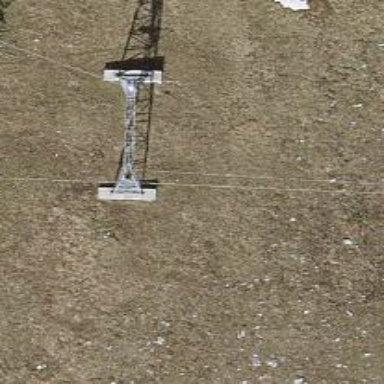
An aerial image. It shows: Pylon for aerialway.